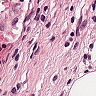
Metastatic tissue present: no